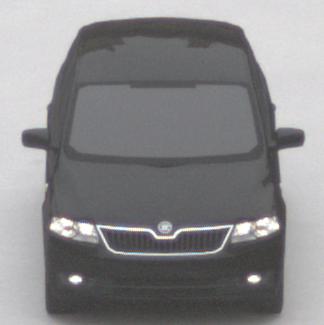
Make: Skoda
Model: Rapid Spaceback 1.2 TSI
Detailed model: Rapid Spaceback
Model produced from: 2013/10
Model produced until: 2015/04
Doors: 5
Color: black
Road condition: dry road
Daytime: midday
Contrast: low contrast